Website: crate-barrel
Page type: payment
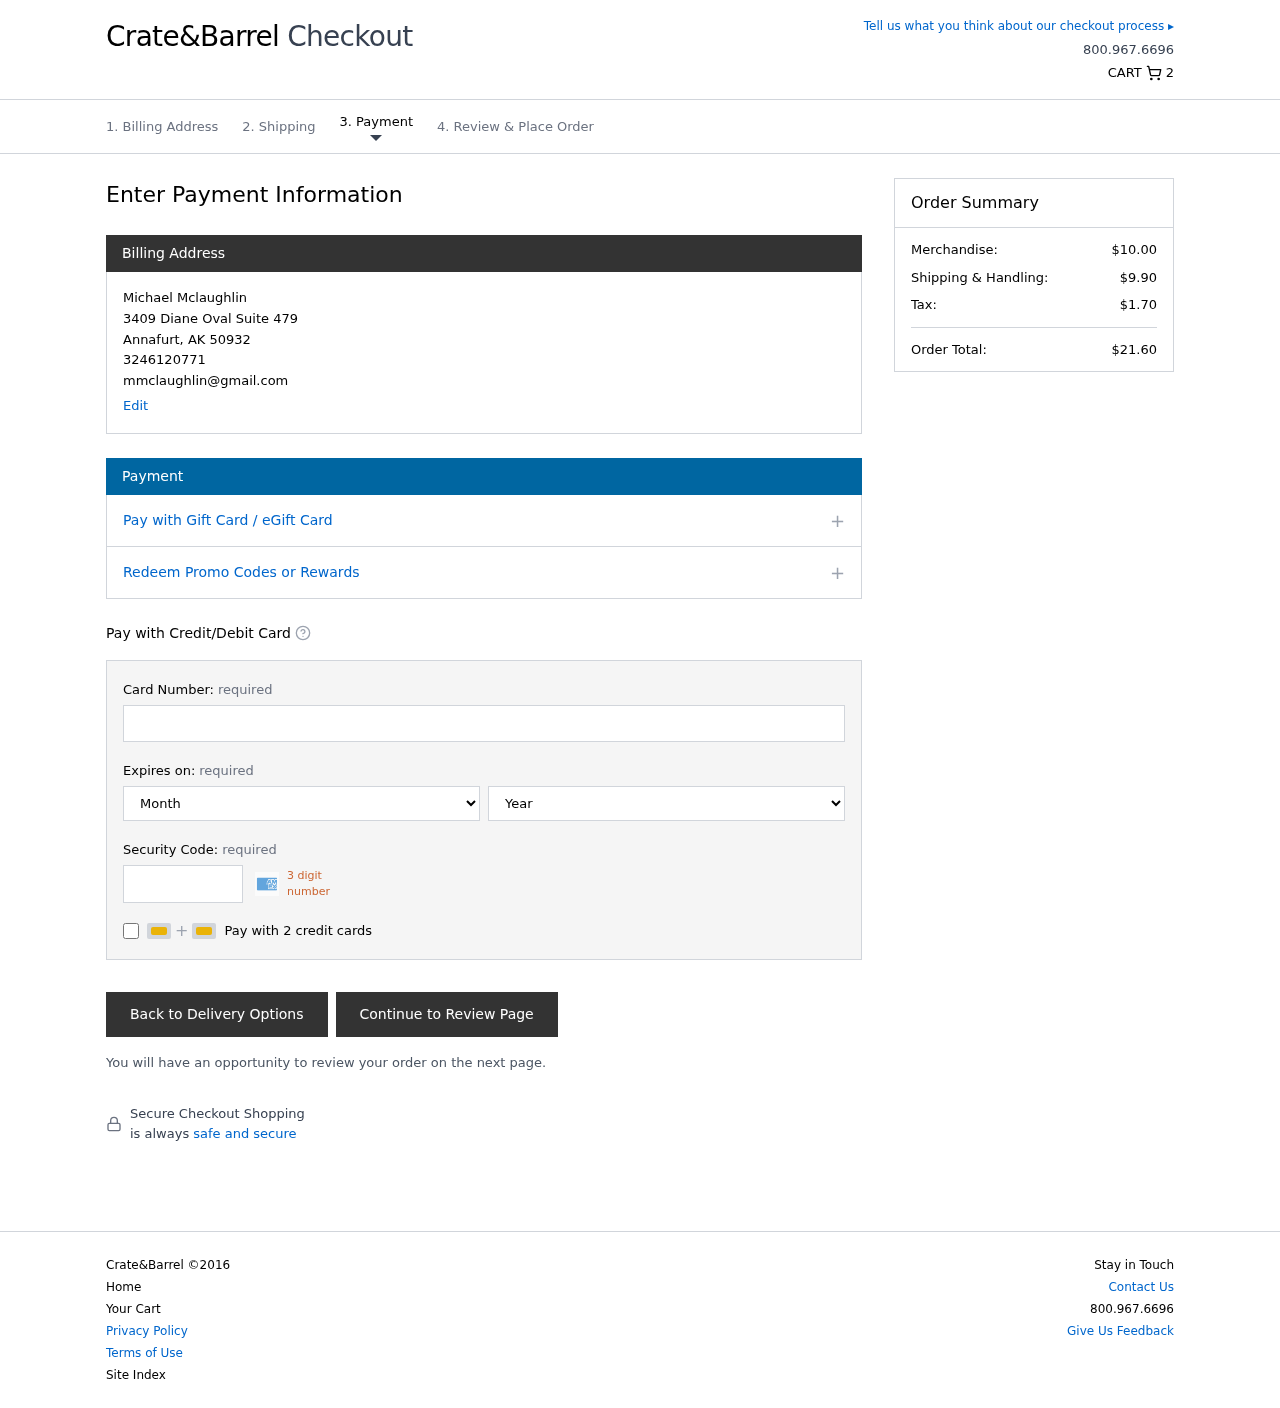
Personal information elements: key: PII_CARD_CVV
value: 3071
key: PII_CARD_EXPIRY_MONTH
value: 03
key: PII_CARD_EXPIRY_YEAR
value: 30
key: PII_CARD_NUMBER
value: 3424 9067 1612 489
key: PII_CITY
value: Annafurt
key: PII_EMAIL
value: mmclaughlin@gmail.com
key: PII_FULLNAME
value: Michael Mclaughlin
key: PII_PHONE
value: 3246120771
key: PII_POSTCODE
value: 50932
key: PII_STATE_ABBR
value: AK
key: PII_STREET
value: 3409 Diane Oval Suite 479
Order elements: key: ORDER_NUM_ITEMS
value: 2
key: ORDER_SUBTOTAL
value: $10.00
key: ORDER_SHIPPING_COST
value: $9.90
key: ORDER_TAX
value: $1.70
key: ORDER_TOTAL
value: $21.60